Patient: sex M, age 57
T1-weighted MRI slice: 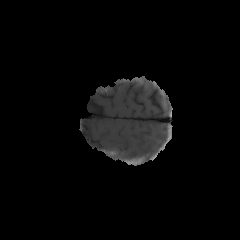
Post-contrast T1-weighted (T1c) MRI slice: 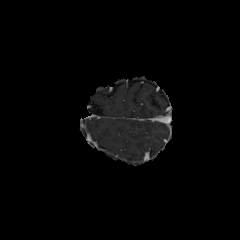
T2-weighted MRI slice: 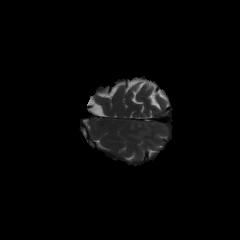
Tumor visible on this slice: no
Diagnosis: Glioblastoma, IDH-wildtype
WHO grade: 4